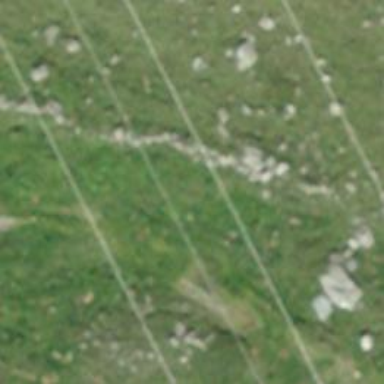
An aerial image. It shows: Grass track road with grade 5 tracktype suitable for forestry vehicles.